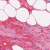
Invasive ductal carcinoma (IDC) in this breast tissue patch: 0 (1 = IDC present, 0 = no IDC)